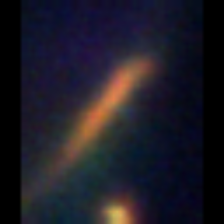
Taxon: Pennate
Group: Diatoms